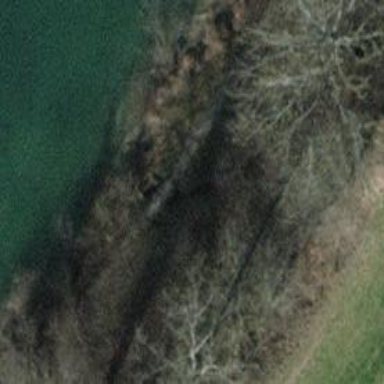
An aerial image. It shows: Bridge over unpaved path.